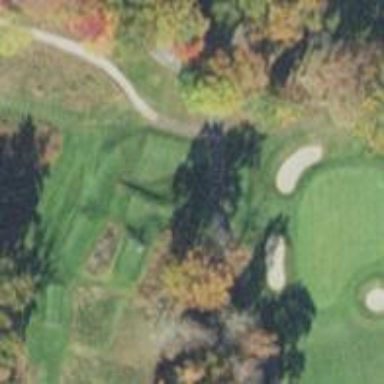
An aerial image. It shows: Golf tee.